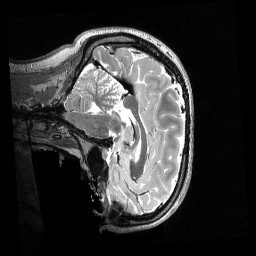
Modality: T2w
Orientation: sagittal
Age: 22
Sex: female
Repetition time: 3.2 s
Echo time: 0.563 s